Question: I know that this question exists in these forums, but I have used those methods and my mistake remains the same:
I use componentDidMount to load the data from firestore and componentWillUnmount to apply the variable _isMounted to false.

My code in table is this:
'''
import React, { Component } from 'react';
import DashboardNavBar from '../../components/navbar/navbarDashboard';
import TableBox from './boxTable';
import TableSalary from './employs';
import TableExpenses from './expensesTable';
import firebase from '../../config/fbConfig';
import Grid from '@material-ui/core/Grid';
import CircularProgress from '@material-ui/core/CircularProgress';
export default class TableCount extends React.Component {
constructor(props) {
super(props);
}
render() {
if (verifyBusinessData()) {
return (
<Grid
container
spacing={0}
direction="column"
alignItems="center"
justify="center"
style={{ minHeight: '100vh' }}
>
<CircularProgress />
</Grid>
);
} else {
return (
<div className="tables-page">
<DashboardNavBar />
<div className="container-panels">
<h2 className="titlePage">Tablas</h2>
{ /*<div className="tables-div-cards">
{ this.renderUsersCards() }
</div> */}
<div className="tables-container table-top">
<div className="tables-container-first">
<div className="tables-first">
<TableBox />
</div>
<div className="tables-second">
<TableSalary />
</div>
</div>
<div className="tables-third">
<TableExpenses />
</div>
</div>
</div>
</div>
);
}
}
}
'''
And in tableBox:
'''
import React from 'react';
import MaterialTable from 'material-table';
export default class MaterialTableDemo extends React.Component {
_isMounted = false;
constructor(props) {
super(props)
this.state = {
data: [],
isLoading: true,
}
componentDidMount() {
this._isMounted = true;
if (this._isMounted)
{
this.loadSalary();
}
}
componentWillUnmount() {
this._isMounted = false;
}
loadSalary() {
// Load data from firestore
}
render() {
if (!this.state.isLoading) {
return (
<div>
<div className="table-icon-div">
<div className="table-icon turquoise-icon"><img src={ require('../../img/icons/expenses-white.png') } /></div>
<h3 className="table-icon-title">Caja</h3>
</div>
// render the material table but skip the unnecessary code
<MaterialTable
style={stiles.title}
icons={tableIcons}
title="Caja"
columns={this.state.columns}
data={this.state.data}
>
</MaterialTable>
</div>
);
} else {
return (
<div>Loading...</div>
);
}
}
}
'''
I apply the metod componentWillUnmount but not works.
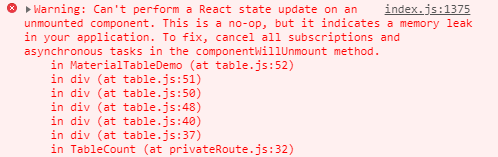
Answer: If you're setting state asynchronously with a promise in 'loadSalary', it could be that your component is unmounted before the promise resolves. If that's the case, you should check 'this._isMounted' before setting the state, e.g.:
'''
loadSalary() {
fetchSalary().then(data => {
if (this._isMounted) {
this.setState({ data });
};
});
}
'''
I'm making some assumptions here, it would help if you updated your code to show the 'loadSalary' implementation.